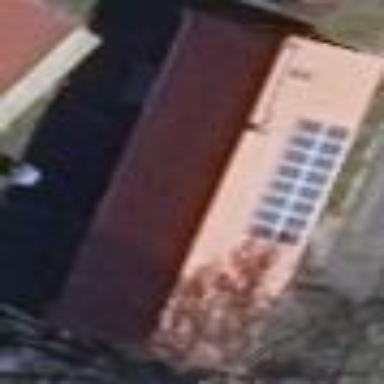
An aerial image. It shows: Gabled building with the roof oriented along its structure.